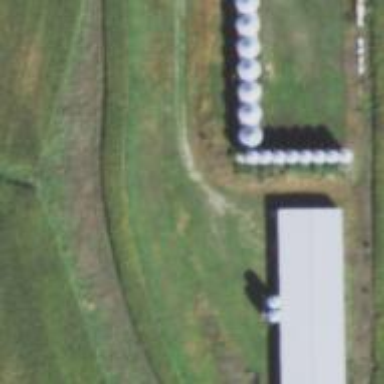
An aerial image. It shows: Silo.